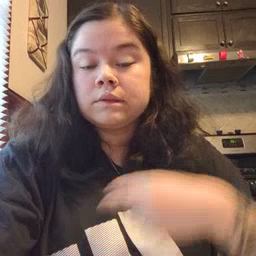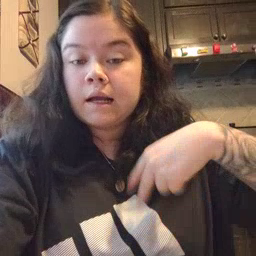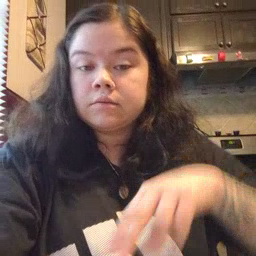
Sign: dance